Question: I would like to create a square based on the length of the text and be able to rotate it. I've extended the textview and change the onMeasure, but when I rotate it the text is draw in the upper part of the square. When it starts rotating the text doesn't rotate around it's own middle point.
The image below shows the result of the current situation in red and the desired situation in green. The yellow dot is the pivot point.

Thank you very much for your help!
'''
import android.content.Context;
import android.graphics.Canvas;
import android.util.AttributeSet;
import android.widget.TextView;
public class MyTextView extends TextView {
private int angle = 0;
public MyTextView(Context context, AttributeSet attrs) {
super(context, attrs);
}
@Override
protected void onMeasure(int widthMeasureSpec, int heightMeasureSpec) {
super.onMeasure(widthMeasureSpec,heightMeasureSpec);
setMeasuredDimension(getMeasuredWidth(),getMeasuredWidth());
}
@Override
protected void onDraw(Canvas canvas) {
canvas.save();
canvas.translate(getCompoundPaddingLeft(), getExtendedPaddingTop());
canvas.rotate(angle, canvas.getWidth()/2f, canvas.getHeight()/2f);
getLayout().draw(canvas);
canvas.restore();
}
public void setAngle(int textAngle) {
angle = textAngle;
}
}
'''
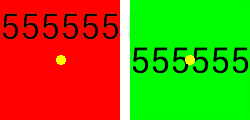
Answer: Looks like there are two problems.
One the gravity isn't center so when it gets rotated it wont be where you expect it.
The other problem is that you want it to be rotated around the view size not the canvas size. See below.
Note you may have to do some more tweaking as I didn't account for padding.
'''
import android.content.Context;
import android.graphics.Canvas;
import android.util.AttributeSet;
import android.view.Gravity;
import android.widget.TextView;
public class MyTextView extends TextView {
private int angle = 75;
public MyTextView(Context context, AttributeSet attrs) {
super(context, attrs);
this.setGravity(Gravity.CENTER);
}
@Override
protected void onMeasure(int widthMeasureSpec, int heightMeasureSpec) {
super.onMeasure(widthMeasureSpec, heightMeasureSpec);
setMeasuredDimension(getMeasuredWidth(), getMeasuredWidth());
}
@Override
protected void onDraw(Canvas canvas) {
canvas.save();
canvas.translate(getCompoundPaddingLeft(), getExtendedPaddingTop());
canvas.rotate(angle, this.getWidth() / 2f, this.getHeight() / 2f);
super.onDraw(canvas);
canvas.restore();
}
public void setAngle(int textAngle) {
angle = textAngle;
}
}
'''